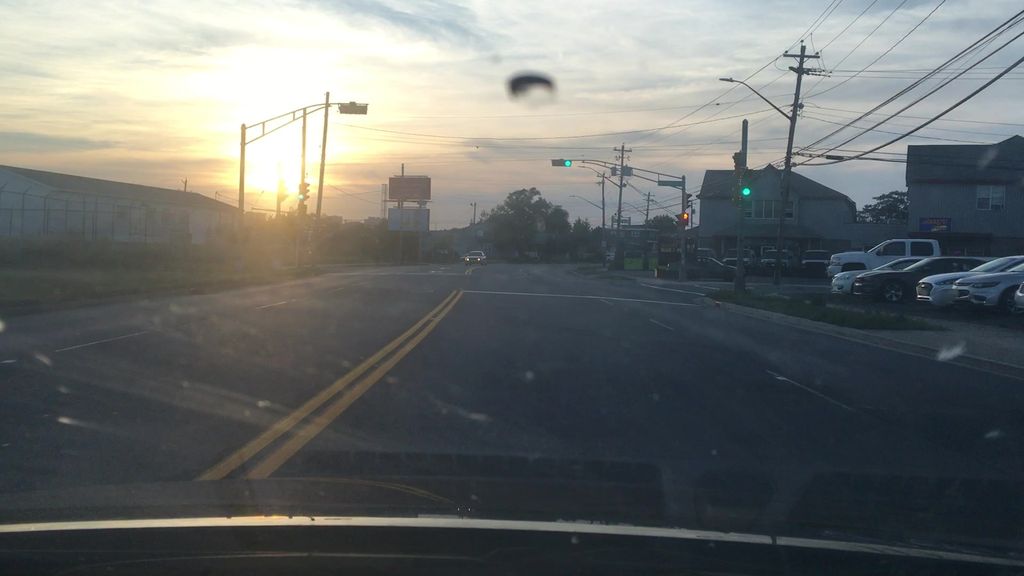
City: halifax